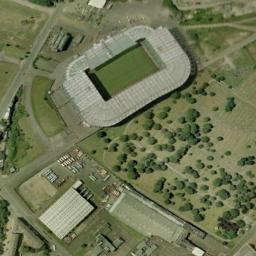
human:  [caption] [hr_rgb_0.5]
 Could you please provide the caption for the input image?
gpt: There is a green lawn on one side of this stadium .

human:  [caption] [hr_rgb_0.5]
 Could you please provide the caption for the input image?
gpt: The stadium is on the grass next to some trees .

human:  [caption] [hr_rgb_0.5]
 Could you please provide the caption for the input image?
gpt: The square stadium is built on a large lawn with some buildings next to it .

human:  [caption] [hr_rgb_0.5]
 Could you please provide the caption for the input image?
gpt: There are many trees near the stadium .

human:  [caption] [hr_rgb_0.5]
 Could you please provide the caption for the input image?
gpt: There are some green bushes and a lawns beside the stadium .